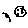
Label: moon